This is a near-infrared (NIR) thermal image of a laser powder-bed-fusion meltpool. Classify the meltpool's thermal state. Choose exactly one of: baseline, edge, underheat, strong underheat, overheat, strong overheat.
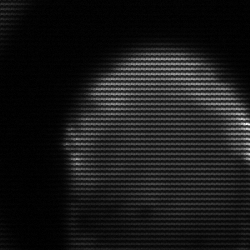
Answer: edge